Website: bh-photo
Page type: payment
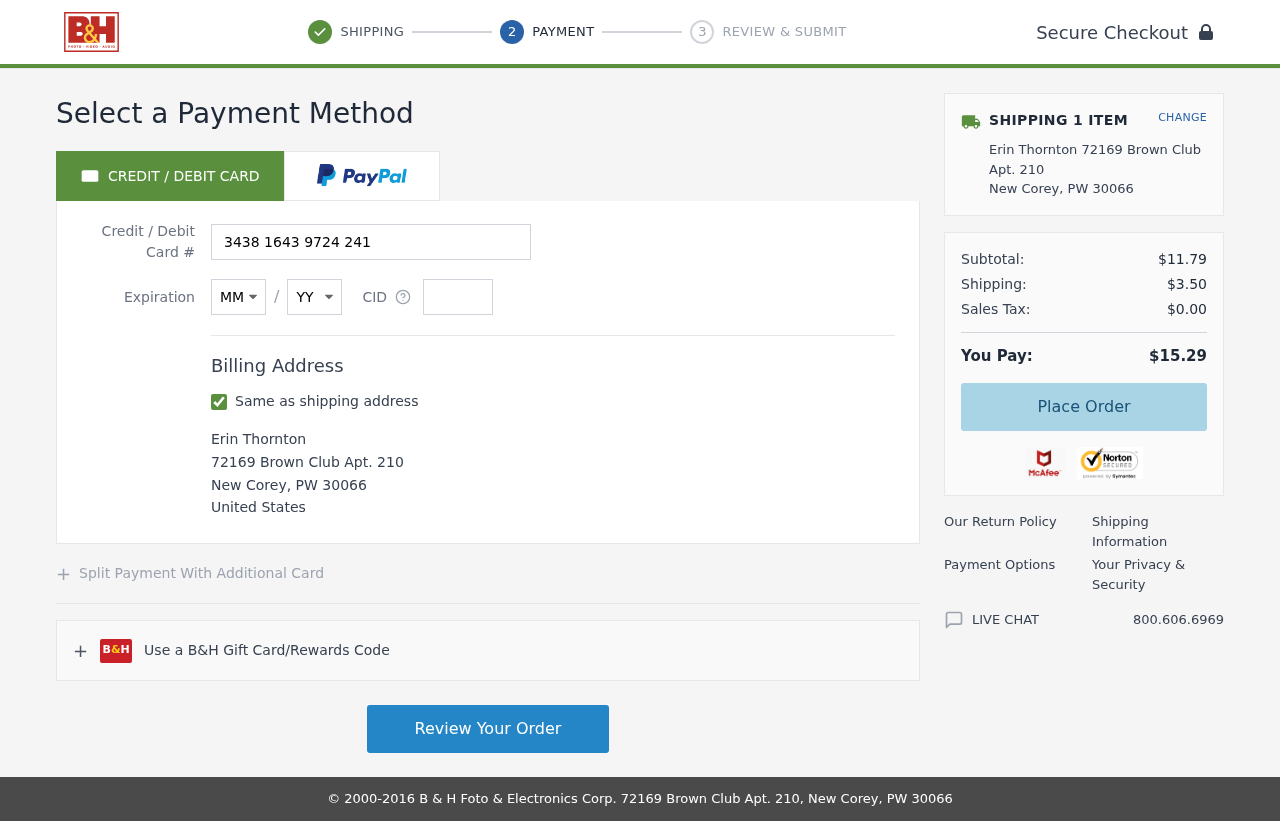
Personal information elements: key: PII_CARD_CVV
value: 6787
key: PII_CARD_EXPIRY_MONTH
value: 05
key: PII_CARD_EXPIRY_YEAR
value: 28
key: PII_CARD_NUMBER
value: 3438 1643 9724 241
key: PII_CITY
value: New Corey
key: PII_COUNTRY
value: United States
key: PII_FULLNAME
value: Erin Thornton
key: PII_POSTCODE
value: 30066
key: PII_STATE_ABBR
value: PW
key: PII_STREET
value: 72169 Brown Club Apt. 210
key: PII_FULLNAME2
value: Erin Thornton
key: PII_CITY2
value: New Corey
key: PII_STATE_ABBR2
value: PW
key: PII_POSTCODE_FULL
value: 30066
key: PII_POSTCODE_NUMERIC
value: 30066
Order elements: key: ORDER_NUM_ITEMS
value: SHIPPING 1 ITEM
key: ORDER_SUBTOTAL
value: $11.79
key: ORDER_SHIPPING_COST
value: $3.50
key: ORDER_TAX
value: $0.00
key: ORDER_TOTAL
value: $15.29